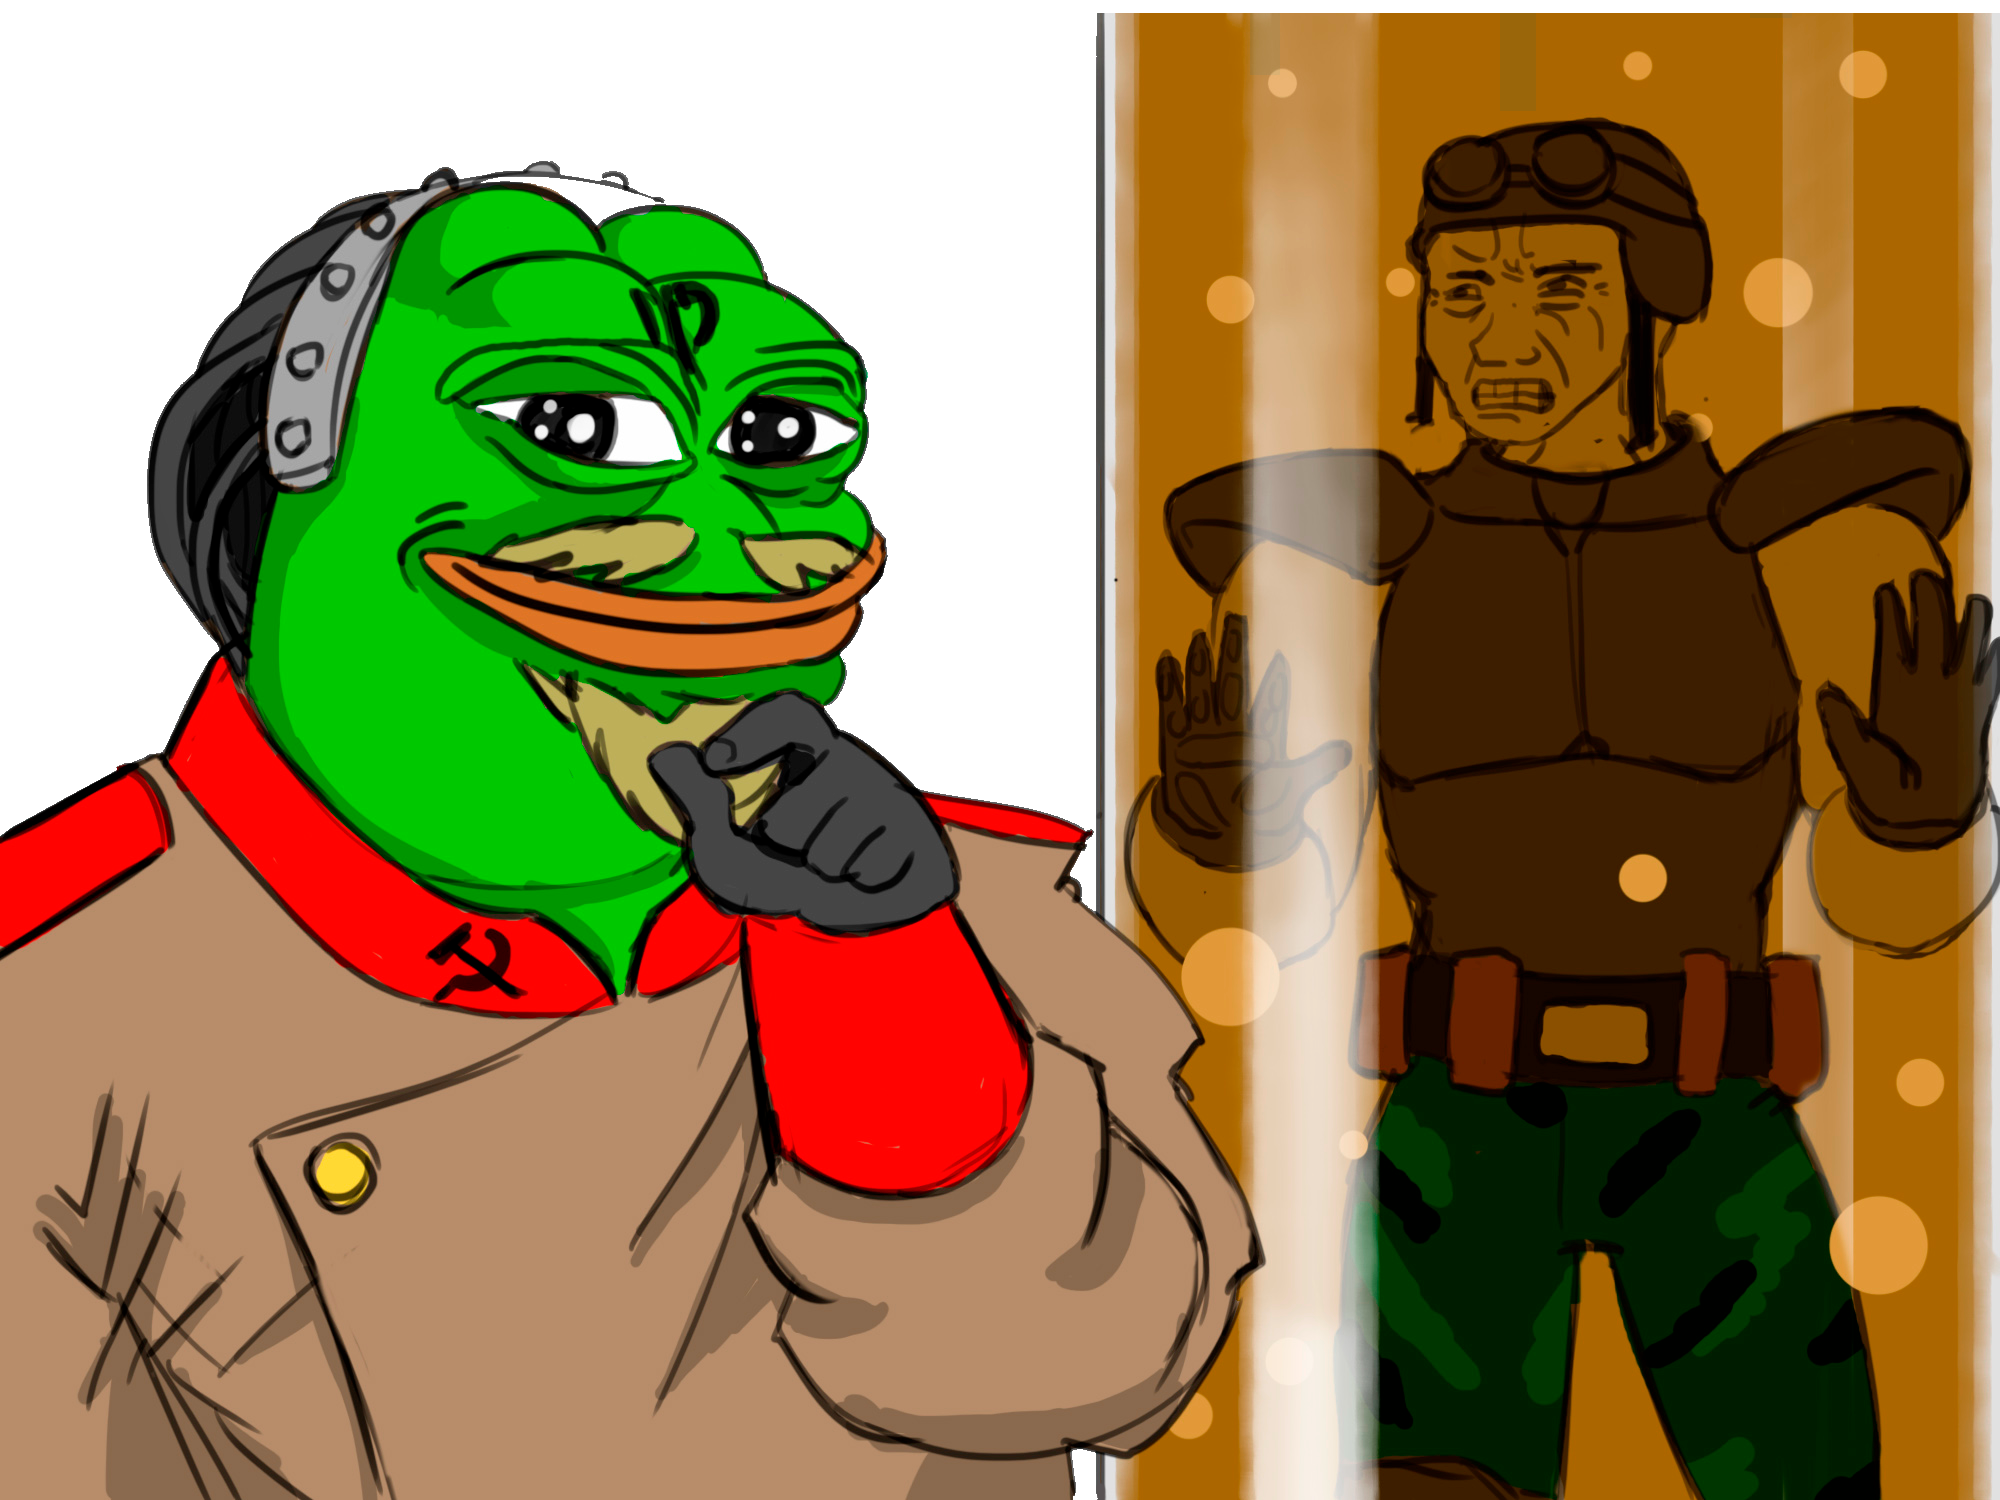
Label: 5_Pepe